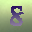
Label: 8